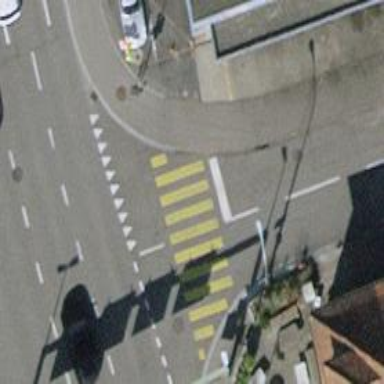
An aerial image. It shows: Crossing with traffic signals.